Field crop: maize
Growth stage: 2
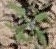
Species: atriplex